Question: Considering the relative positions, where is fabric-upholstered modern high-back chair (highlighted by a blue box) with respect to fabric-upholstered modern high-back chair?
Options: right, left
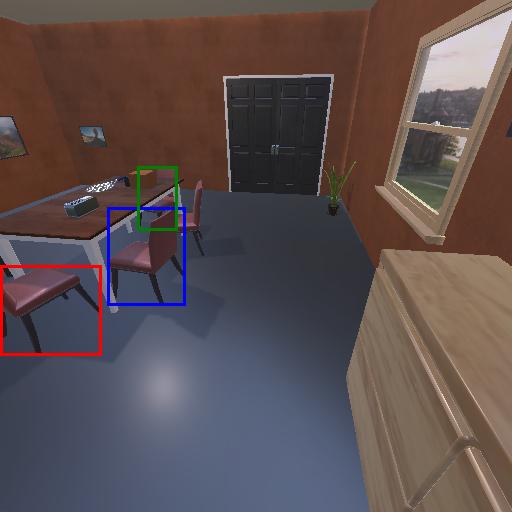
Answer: right